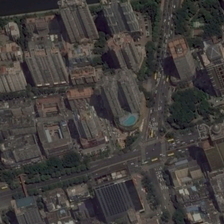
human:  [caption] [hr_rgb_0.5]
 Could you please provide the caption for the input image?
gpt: many buildings and some green trees are near a crossroads in a commercial area .

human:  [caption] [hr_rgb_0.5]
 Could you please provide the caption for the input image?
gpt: many buildings and some green trees are near a crossroads in a commercial area .

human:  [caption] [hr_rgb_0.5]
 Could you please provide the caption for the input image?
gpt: many buildings and some green trees are near a crossroads in a commercial area .

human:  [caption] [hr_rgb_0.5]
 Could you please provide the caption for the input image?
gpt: many buildings and some green trees are near a crossroads in a commercial area .

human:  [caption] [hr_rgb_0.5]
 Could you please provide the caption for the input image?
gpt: many buildings and some green trees are near a crossroads in a commercial area .